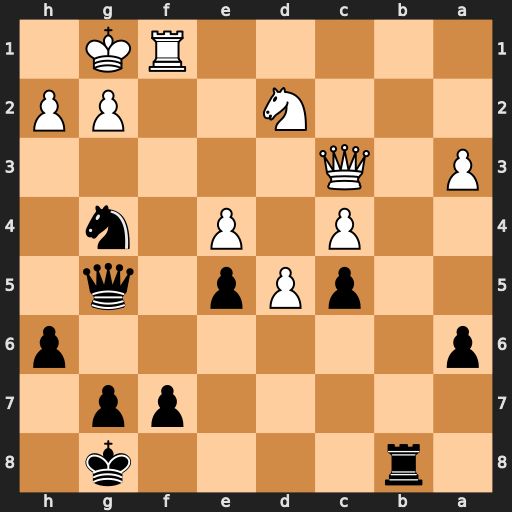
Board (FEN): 1r4k1/5pp1/p6p/2pPp1q1/2P1P1n1/P1Q5/3N2PP/5RK1
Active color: b
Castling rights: -
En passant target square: -
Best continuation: Ne3 g3 Nxf1